Question: I have this db structure:
'''
Firestore-root
|
--- sites (collection)
| |
| --- common (document)
| |
| --- //templates (collection)
| |
| --- //menus (collection)
| |
| --- //articles (collection) <----
| --- other (document)
| |
| --- //articles (collection)
'''
When I try to add articles to the db (shown by the arrow) the "common" and the "other" - document is in italic and therefore doesn't exist.
My code when i try to add: priority is common, type is articles.
'''
def documentReference = firestoreClient.databaseReference.collection(siteName).document(priority).collection(TYPE).document(key)
documentReference.set(article)
'''
this is the console:

Is this a bad way to structure my db or is there a quick fix?
I have tried to create the sub collections first but without any luck!
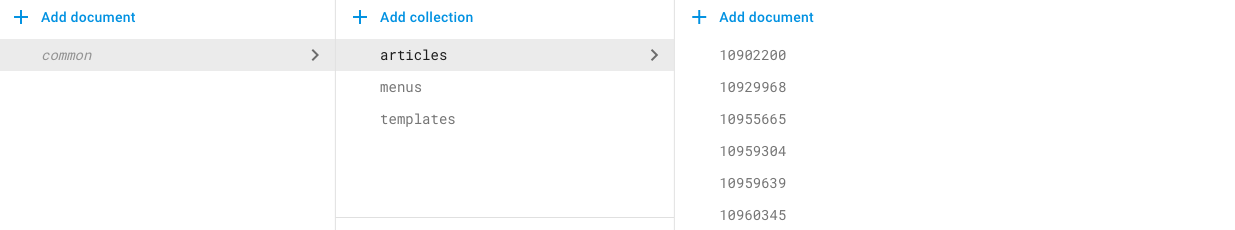
Answer: The Firebase Console isn't indicating you that the "common" and the "other" documents are deleted. It is telling you that it just does exist. Those documents do not exist because you didn't create them at all. What you did do, was to create a subcollection under a document that never existed in the first place. With other words, it merely "reserves" an id for a document in that collection and then creates a subcollection under it. Typically, you should only create subcollections of documents that actually exist but this is how it looks like when the document doesn't exist.
One thing to remember, in Cloud Firestore documents and subcollections don't work like filesystem files and directories. If you create a subcollection under a document, it doesn't implicitly create any parent documents. Subcollections are not tied in any way to a parent document.
Document ids shown in italics are not necessarily "deleted". They are shown that way because the document does not exist. With other words, there is no physical document at that location there is other data under the location.
If you want to correct that, you have to write at least a property that can hold a value.
P.S. In Firestore, if you delete a document, its subcollections still exist.